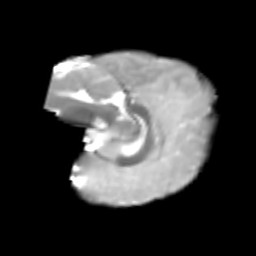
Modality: T2w
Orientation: sagittal
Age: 7
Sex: male
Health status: healthy